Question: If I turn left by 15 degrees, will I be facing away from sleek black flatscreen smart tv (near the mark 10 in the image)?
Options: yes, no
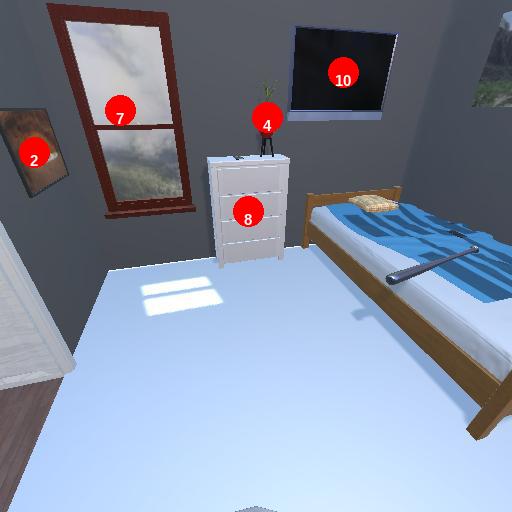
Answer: yes